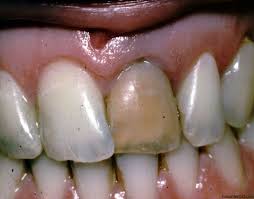
Condition: Tooth Discoloration